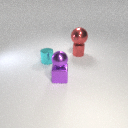
small purple metal cube below small purple metal sphere